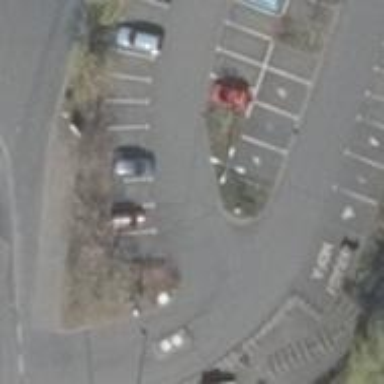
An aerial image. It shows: Asphalt parking aisle.